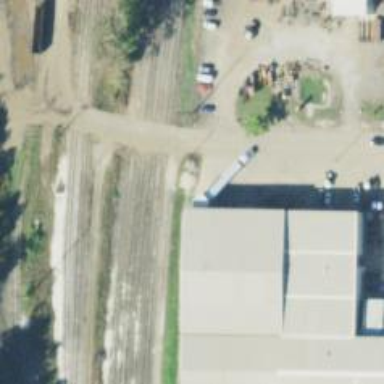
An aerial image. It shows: Railway siding with rails.